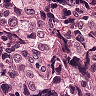
Metastatic tissue present: yes